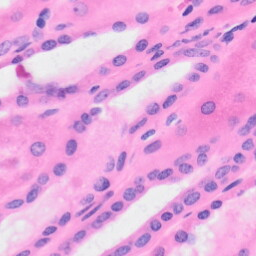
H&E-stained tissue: Kidney